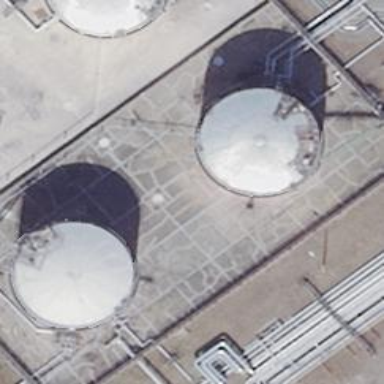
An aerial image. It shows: Storage tank that is man-made.